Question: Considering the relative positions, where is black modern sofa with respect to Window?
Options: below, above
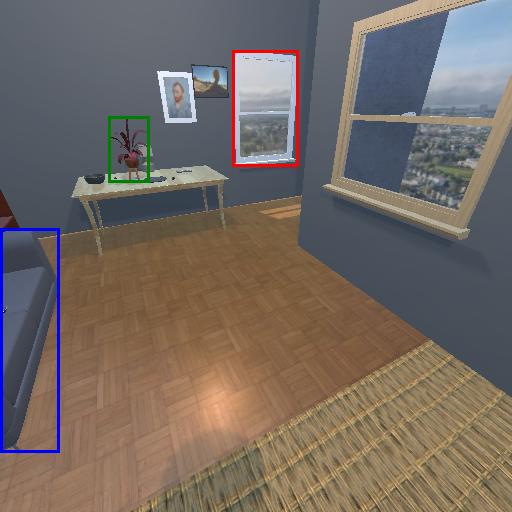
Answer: below